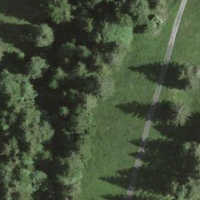
EUNIS habitat code: 25
Species observed at this site:
Turdus merula
Turdus philomelos
Lophophanes cristatus
Troglodytes troglodytes
Certhia familiaris
Regulus regulus
Fringilla coelebs
Regulus ignicapilla
Carduelis carduelis
Periparus ater